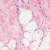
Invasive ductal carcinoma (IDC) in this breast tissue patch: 0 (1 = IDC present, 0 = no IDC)